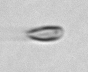
Label: Chrysochromulina